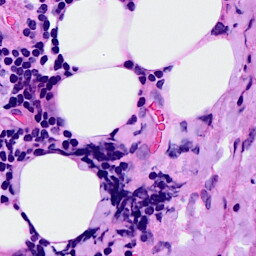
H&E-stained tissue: Breast